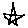
Label: star